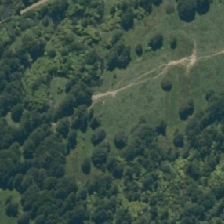
Land cover: high_producing_grassland